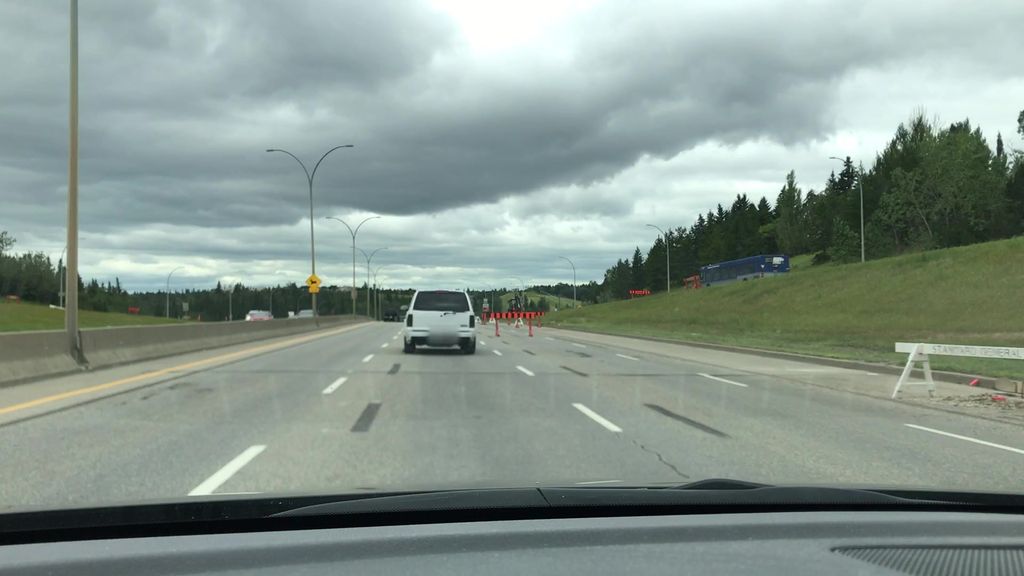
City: edmonton